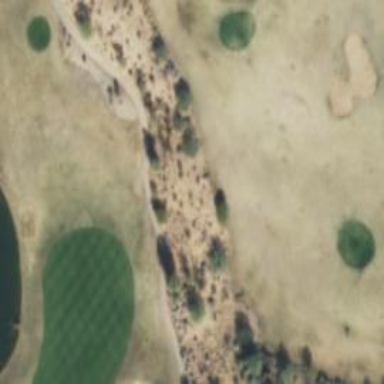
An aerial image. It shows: Service road used as golf cart path.